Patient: sex M, age 58
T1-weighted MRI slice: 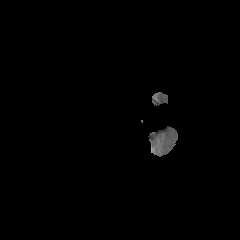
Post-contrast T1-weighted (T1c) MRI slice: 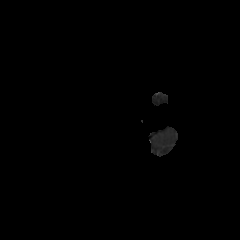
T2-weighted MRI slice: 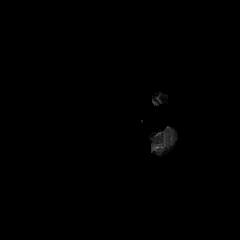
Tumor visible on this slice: no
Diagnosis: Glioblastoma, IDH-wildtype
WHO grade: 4